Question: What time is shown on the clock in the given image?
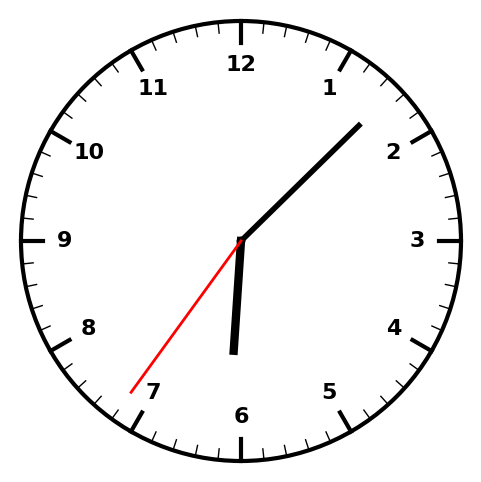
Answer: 06:07:36